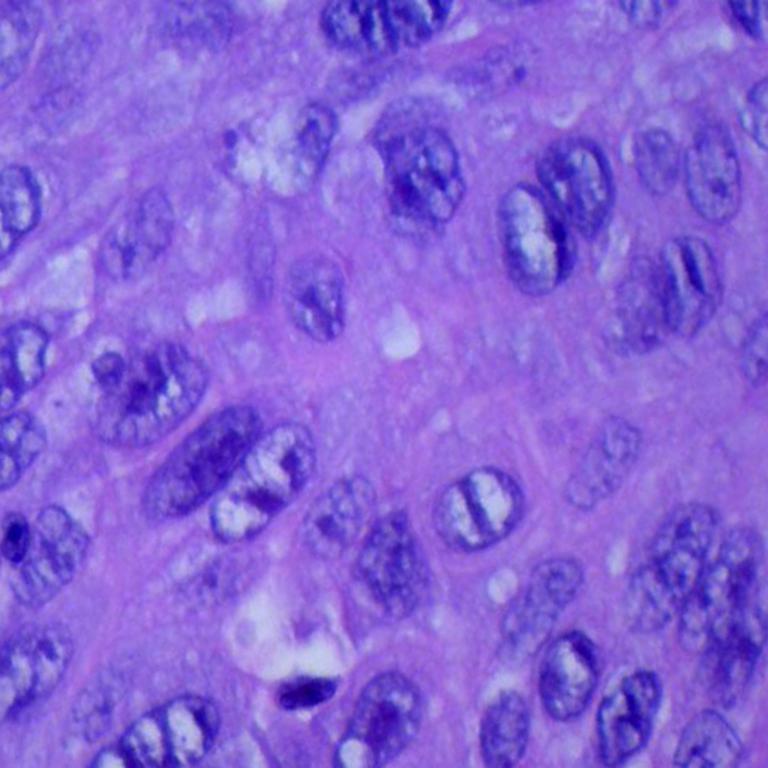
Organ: lung
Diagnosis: squamous carcinomas